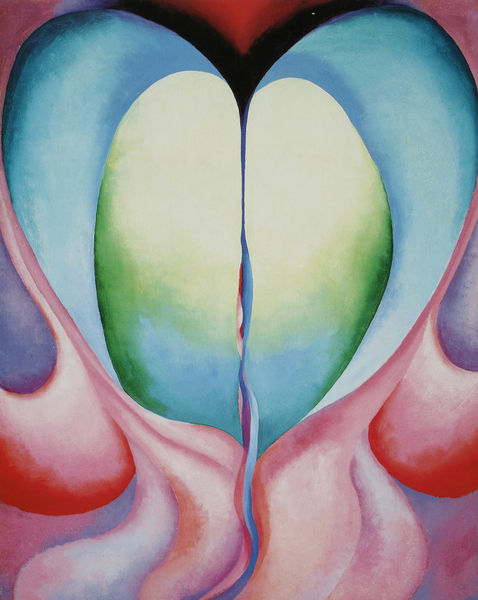
Titel: Series I, No. 8
Künstler: Georgia O'Keeffe
Institution: Im Besitz der Künstlerin
Schlagwörter: blau, haut, aquarell, fluss, grün, bunt, geschwungen, hell, kreide, licht, mitte, schwarz, türkis, weiss, ölbild, blüte, rot, beige, muster, figur, rosa, kreis, oval, rund, hellblau, schwung, apfel, hintern, zwei, abstrakt, creme, farben, modern, farbe, formen, lila, violett, linien, symmetrie, zeitgenössisch, dunkelrot, fliessend, bögen, pink, hälften, übergang, arsch, traum, form, stücke, hässlich, herz, achse, fließen, farbverlauf, herzform, zerbrochen, surrealistisch, hautfarben, teile, gebrochen, keeffe, entzwei, keefee, o'eeffe, o´keeffe, hläften, nieren, nierenförmig, tränendes herz, ölkreiden